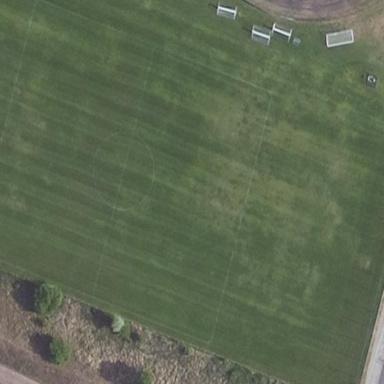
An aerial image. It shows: Soccer pitch designated for leisure and sports activities.